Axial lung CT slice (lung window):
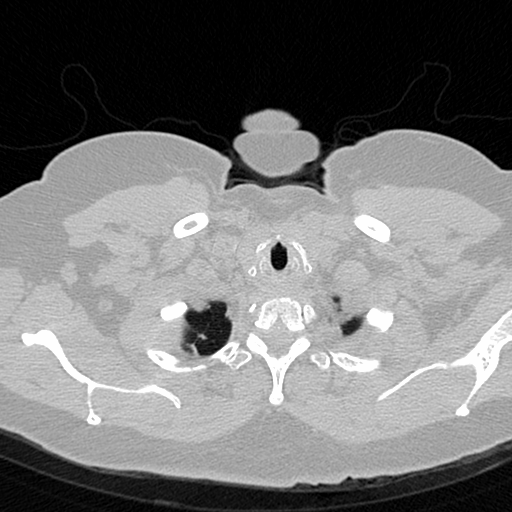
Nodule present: no